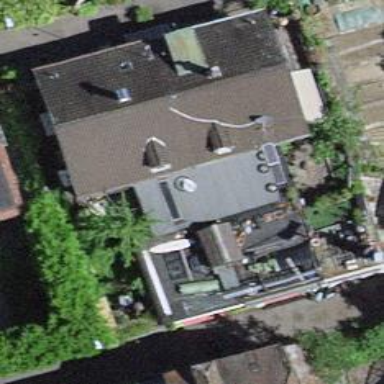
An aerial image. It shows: Terrace building.